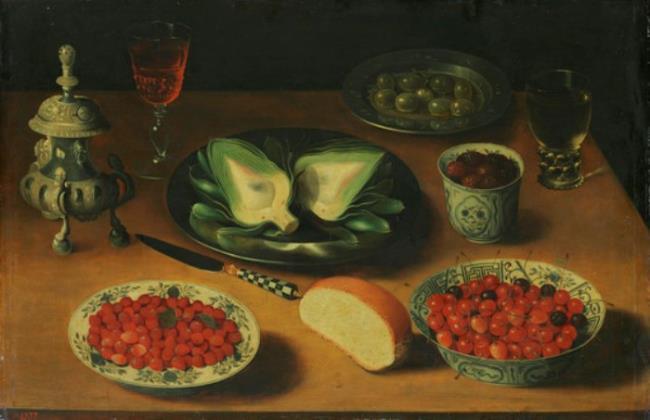
Title: Stilleven met aardbeien, frambozen en artisjokken
Artist: after Osias Beert (I)
Earliest date: 1605
Latest date: 1630
Genre: painting
Keywords: still life, strawberry, artichoke, cherry, blackberry, roemer, wine glass, salt (condiment vessel), bread, knife, butterfly